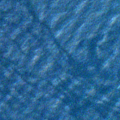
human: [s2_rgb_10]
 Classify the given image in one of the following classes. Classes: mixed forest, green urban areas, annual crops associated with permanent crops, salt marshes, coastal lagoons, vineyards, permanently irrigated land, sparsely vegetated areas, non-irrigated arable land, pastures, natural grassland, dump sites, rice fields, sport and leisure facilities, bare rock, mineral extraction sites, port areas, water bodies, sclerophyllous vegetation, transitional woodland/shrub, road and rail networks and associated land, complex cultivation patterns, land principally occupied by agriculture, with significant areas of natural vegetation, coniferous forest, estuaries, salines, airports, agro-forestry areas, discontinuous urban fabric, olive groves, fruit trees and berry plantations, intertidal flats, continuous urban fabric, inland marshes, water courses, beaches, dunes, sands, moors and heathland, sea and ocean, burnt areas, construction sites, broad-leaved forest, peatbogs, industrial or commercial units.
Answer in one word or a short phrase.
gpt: sea and ocean